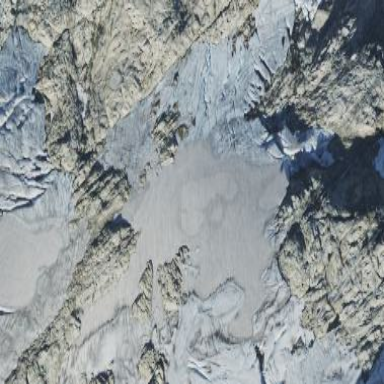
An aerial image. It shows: Stunning view of glacier.